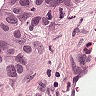
Metastatic tissue present: yes